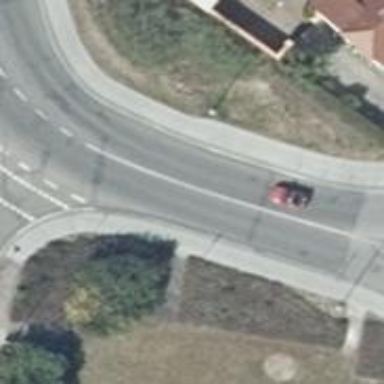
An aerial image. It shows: Secondary road with asphalt surface and dedicated cycle track.